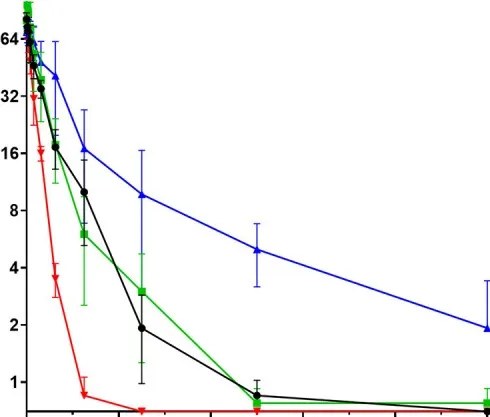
Plaque count after neutralisation assay with serial dilutions of the patient's serum on SARS-CoV-2 variants B.3, B.1.1.7, B.1.351, and B.1.525. The capacity of the serum to neutralise the different variants was correlated to the prevention of plaque formation. The plasma sample was diluted between a range of 1:4 (50 mul in 200 mul, see x axis) and 1:2048 to assess its titer for neutralisation. Results of four independent experiments are shown. Variations in NT values between experiments are indicated by an error bar.
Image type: pathology (masson_trichrome)